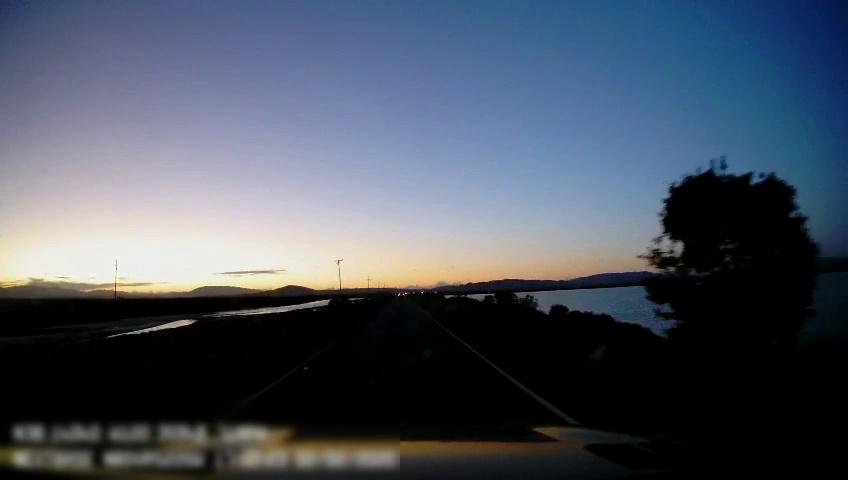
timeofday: Dusk/Dawn/Twilight
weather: Sunny
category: Drivable Space
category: Lanes | Current Lane
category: Lanes | Current Lane